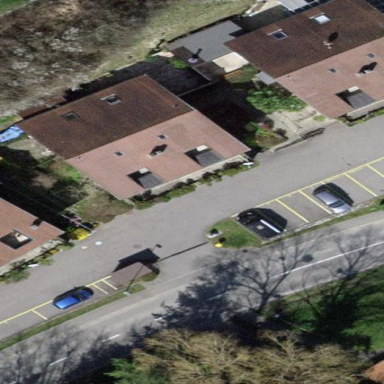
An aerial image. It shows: View of apartment building.